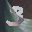
Label: 3